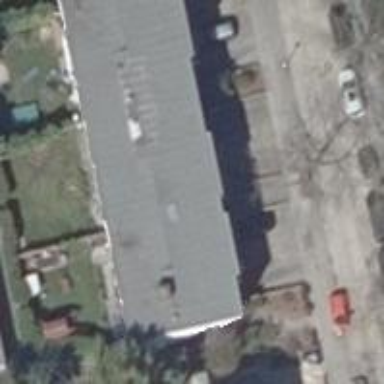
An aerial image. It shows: Terrace building.